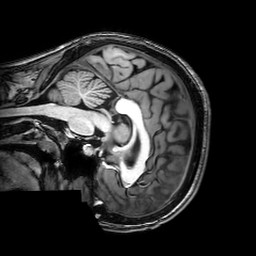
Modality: T1w
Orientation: sagittal
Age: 21
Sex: female
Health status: healthy
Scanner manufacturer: philips
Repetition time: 0.008179 s
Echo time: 0.00375 s